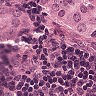
Metastatic tissue present: yes